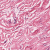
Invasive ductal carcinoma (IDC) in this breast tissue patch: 0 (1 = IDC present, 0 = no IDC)